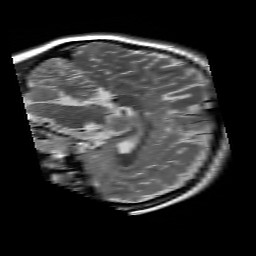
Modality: T2w
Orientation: sagittal
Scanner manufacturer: siemens
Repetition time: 3.9 s
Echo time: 0.076 s